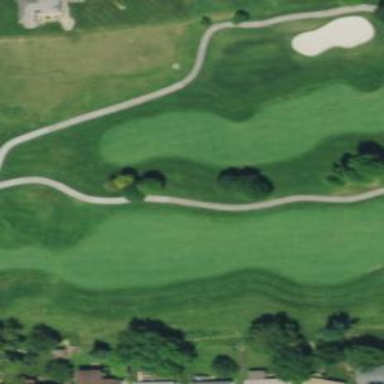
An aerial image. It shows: Golf hole.